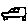
Label: car